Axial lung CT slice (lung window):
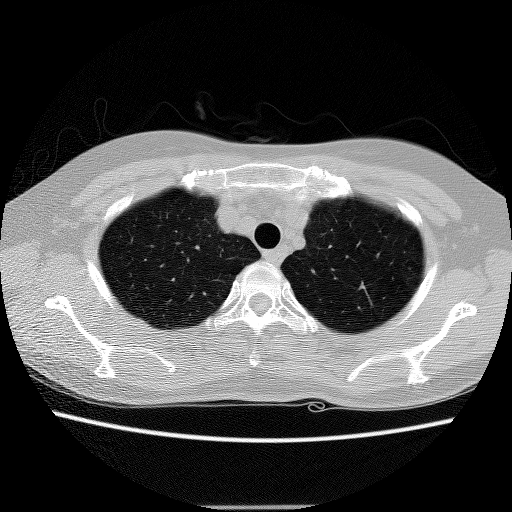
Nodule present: no